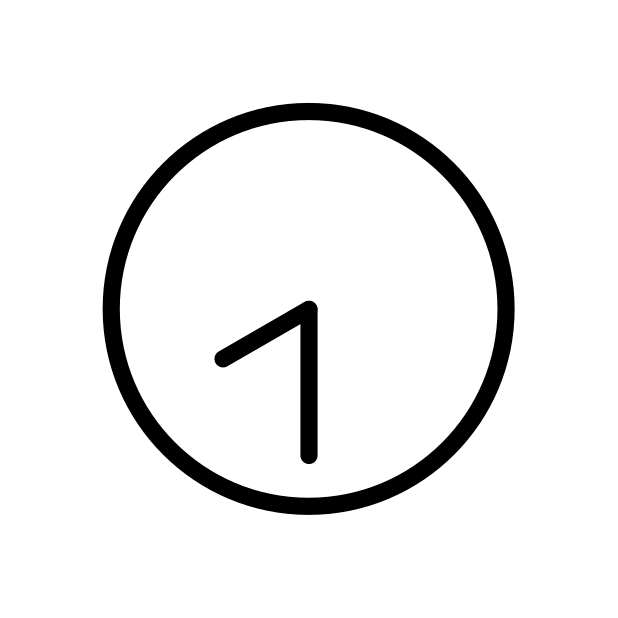
Emoji: 🕣
Name: clock face eight-thirty
Unicode: 0x1f563